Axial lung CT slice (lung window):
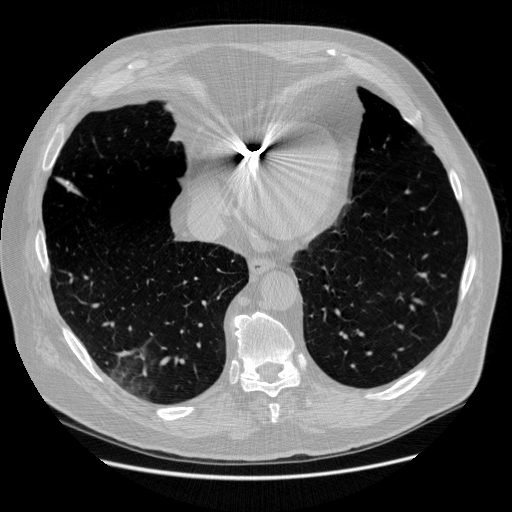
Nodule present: no